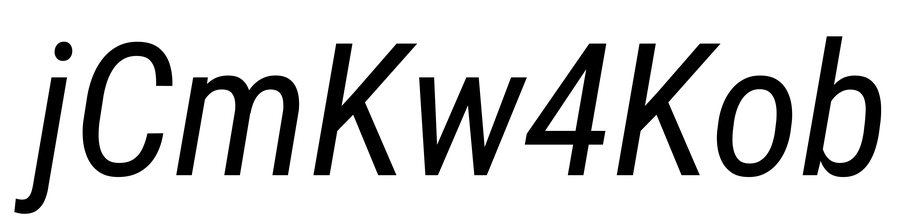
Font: Roboto-Italic_Condensed_Italic